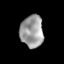
Tissue: prostate
Cell type: T cells
Senescence score: 0.3264
Nuclear area (px): 720
Mean DAPI intensity: 157.735